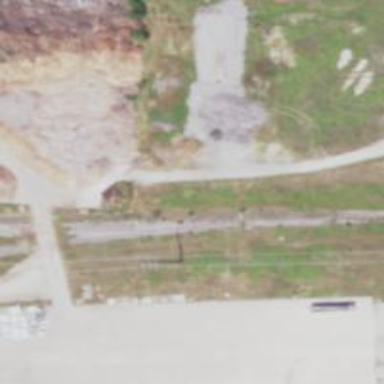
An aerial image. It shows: Railway siding for service.